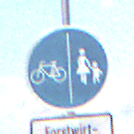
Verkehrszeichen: GetrennterRadUndGehwegRadwegLinks
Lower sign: BesondereFahrzeugeUndTransportgueter7
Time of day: SunriseSunset
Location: Outdoor (Nature)
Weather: PartlyCloudy
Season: NotSpecified
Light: Natural